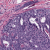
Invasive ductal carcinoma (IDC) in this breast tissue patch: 0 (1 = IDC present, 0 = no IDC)